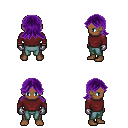
a pixel art fantasy rpg character, male body template, human, dark skin, maroon long-sleeve shirt, teal pants, purple loose hair, metal gloves, four views (front, back, left, right), 2x2 character sprite sheet, small pixel art, hard edges, no anti-aliasing